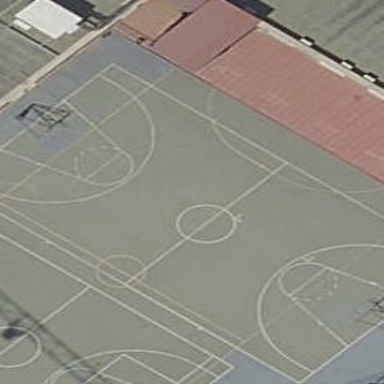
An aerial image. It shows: Basketball court located in leisure land pitch.